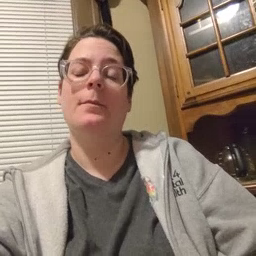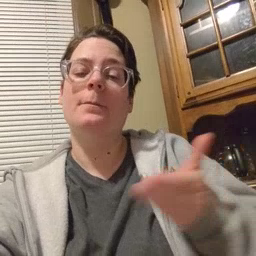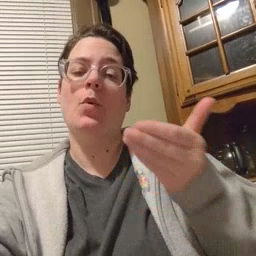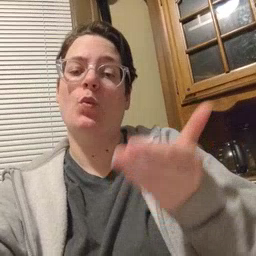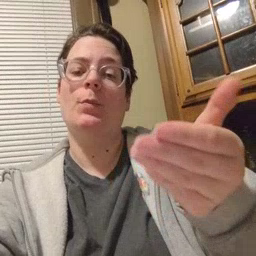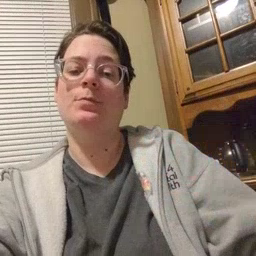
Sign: boat